Field crop: tomato
Growth stage: 1
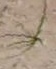
Species: cyperus